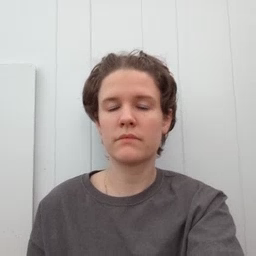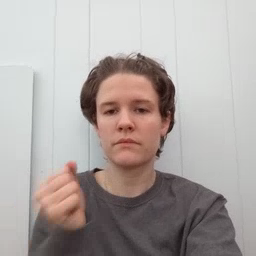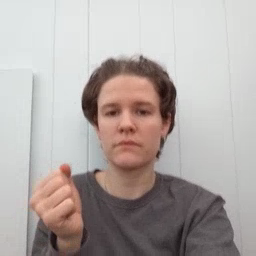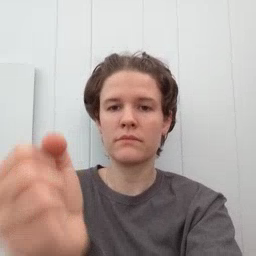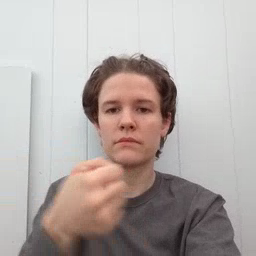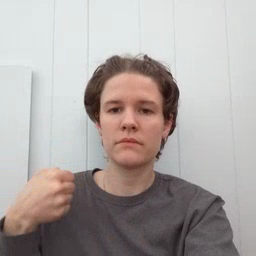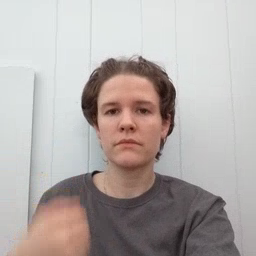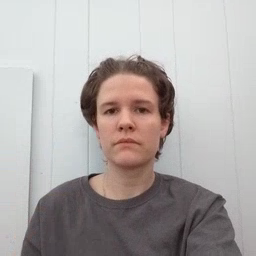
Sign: refrigerator